Aerial crown-view tile of a tropical tree (Barro Colorado Island, Panama), acquired 20250715:
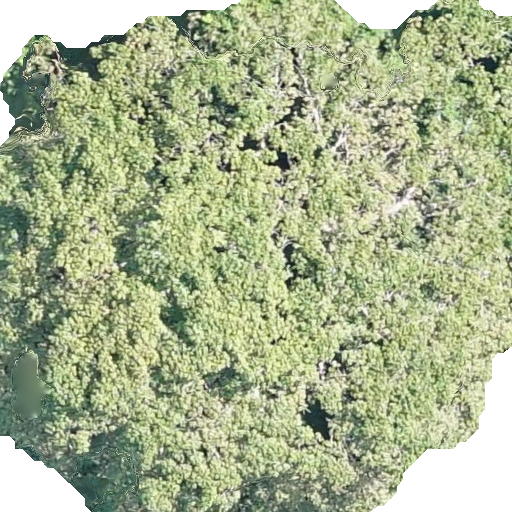
Species: Sterculia apetala
GBIF accepted scientific name: Sterculia apetala
Crown area: 410.278 m²